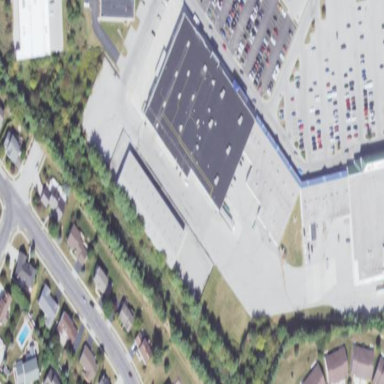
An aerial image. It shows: Retail building.